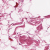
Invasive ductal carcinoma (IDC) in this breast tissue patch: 0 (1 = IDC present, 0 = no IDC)